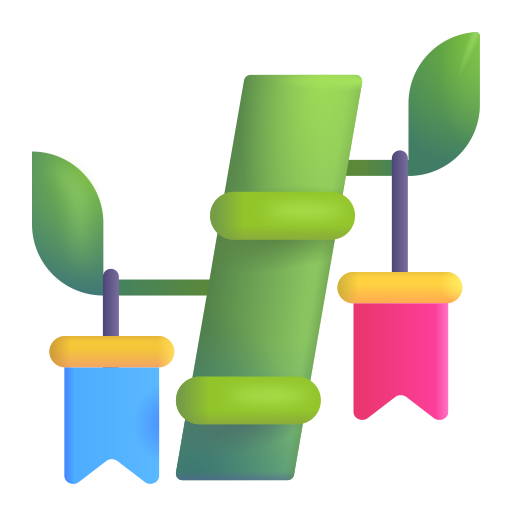
tanabata tree color